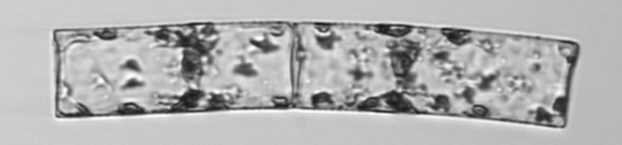
Label: Guinardia_flaccida